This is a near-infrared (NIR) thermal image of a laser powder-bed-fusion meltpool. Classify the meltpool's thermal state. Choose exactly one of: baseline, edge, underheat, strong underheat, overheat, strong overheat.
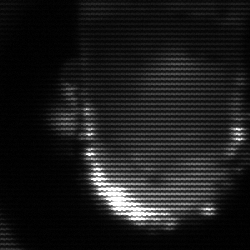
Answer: baseline